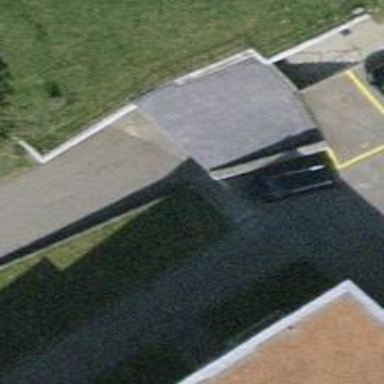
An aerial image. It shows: Parking entrance.